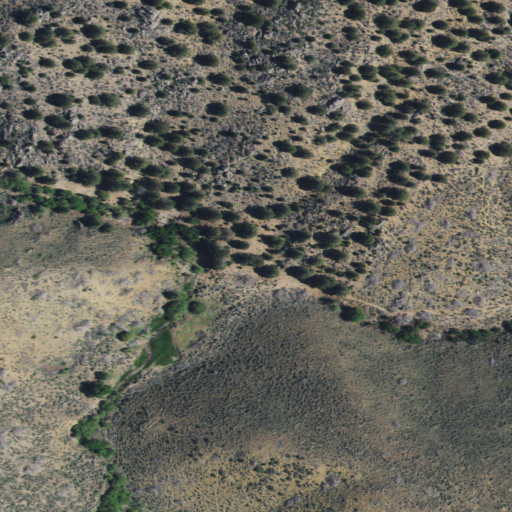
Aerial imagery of valley in Idaho named Portland Gulch containing shrub and evergreen forest